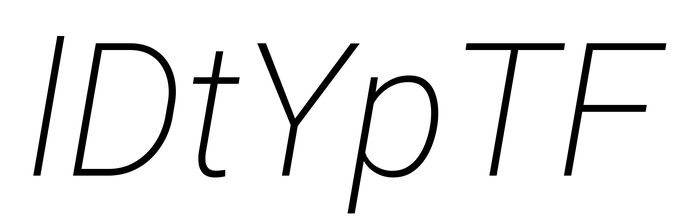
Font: Roboto-Italic_ExtraLight_Italic